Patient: sex M, age 29
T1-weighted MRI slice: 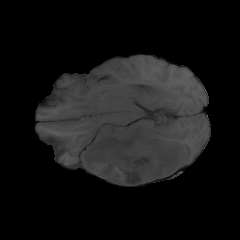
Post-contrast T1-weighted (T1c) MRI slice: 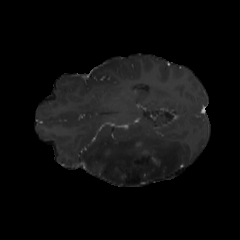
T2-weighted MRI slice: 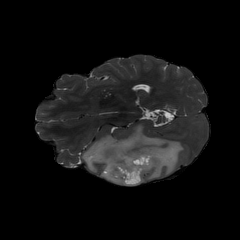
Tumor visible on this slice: yes
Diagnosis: Astrocytoma, IDH-mutant
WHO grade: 4